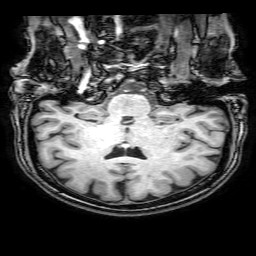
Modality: T1w
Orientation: sagittal
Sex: female
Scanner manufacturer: philips
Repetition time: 0.008085 s
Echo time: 0.00369 s